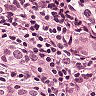
Metastatic tissue present: yes